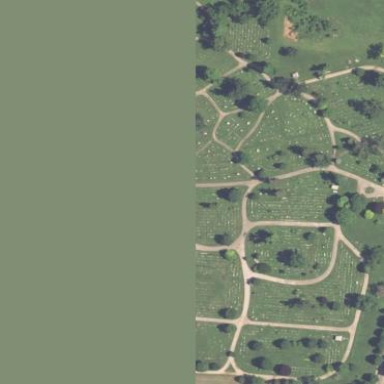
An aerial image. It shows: Cemetery.